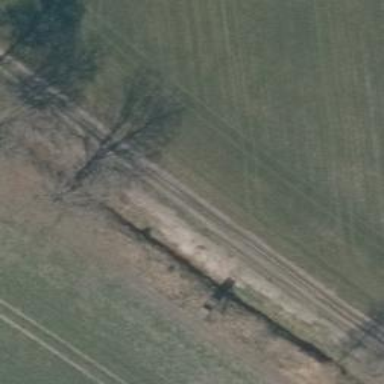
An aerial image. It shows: Row of broadleaved trees.